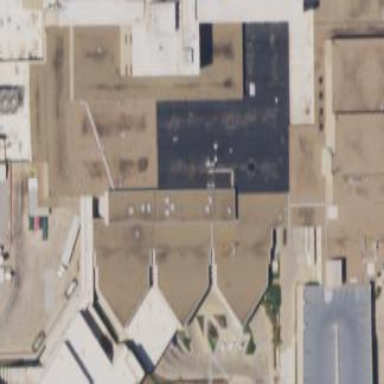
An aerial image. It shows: Hospital building.